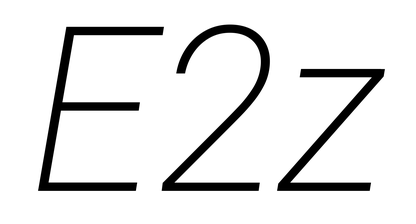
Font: Roboto-Italic_ExtraLight_Italic